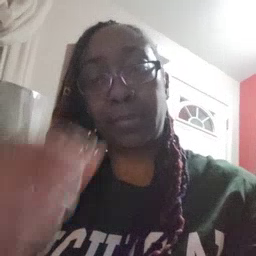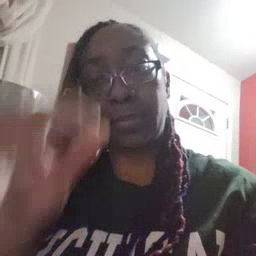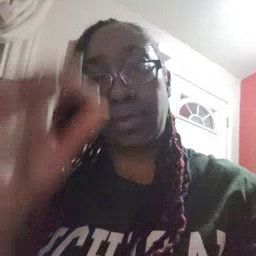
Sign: owl